Field crop: maize
Growth stage: 1
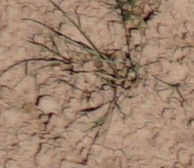
Species: lolium